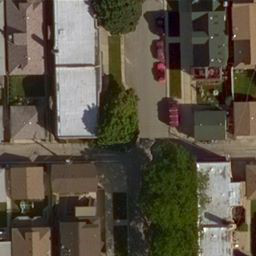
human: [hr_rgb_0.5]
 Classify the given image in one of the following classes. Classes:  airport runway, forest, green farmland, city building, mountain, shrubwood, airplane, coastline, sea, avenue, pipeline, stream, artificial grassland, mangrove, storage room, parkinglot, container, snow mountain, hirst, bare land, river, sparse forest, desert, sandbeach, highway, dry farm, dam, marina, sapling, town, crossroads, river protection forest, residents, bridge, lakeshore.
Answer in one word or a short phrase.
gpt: residents